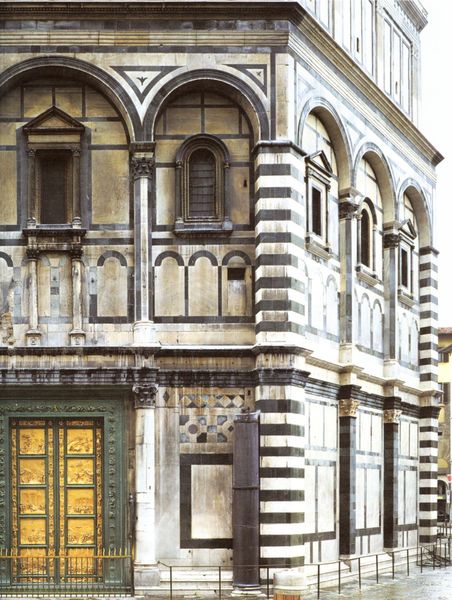
Titel: Baptisterium (Florenz)
Standort: Florenz, Baptisterium (EU - I - Toskana)
Schlagwörter: weiß, grün, fenster, grau, marmor, schwarz, straße, säule, säulen, tür, haus, zaun, architektur, stein, gitter, kirche, gold, ecke, bogen, fassade, italien, giebel, pilaster, rundbogen, detail, gestreift, streifen, metall, geländer, tor, foto, bögen, eingang, vergoldet, schwarzweiß, rom, kapitell, portal, gesims, tur